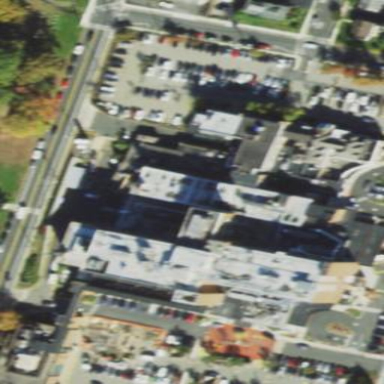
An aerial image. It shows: Hospital.